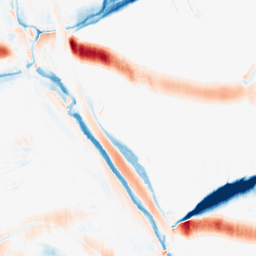
Category: morphological
Decomposition family: morphological_ellipse
Decomposition parameters: operation: average
width: 30
height: 5
Upsampling method: bilinear
Upsampling parameters: scale: 8
Upsampling scale: 8